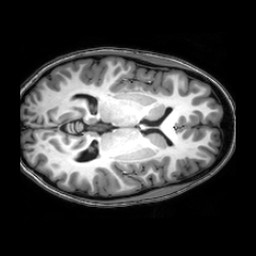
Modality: T1w
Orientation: axial
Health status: healthy
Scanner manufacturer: philips
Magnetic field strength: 3 T
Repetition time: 0.0077 s
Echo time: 0.0035 s